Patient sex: F
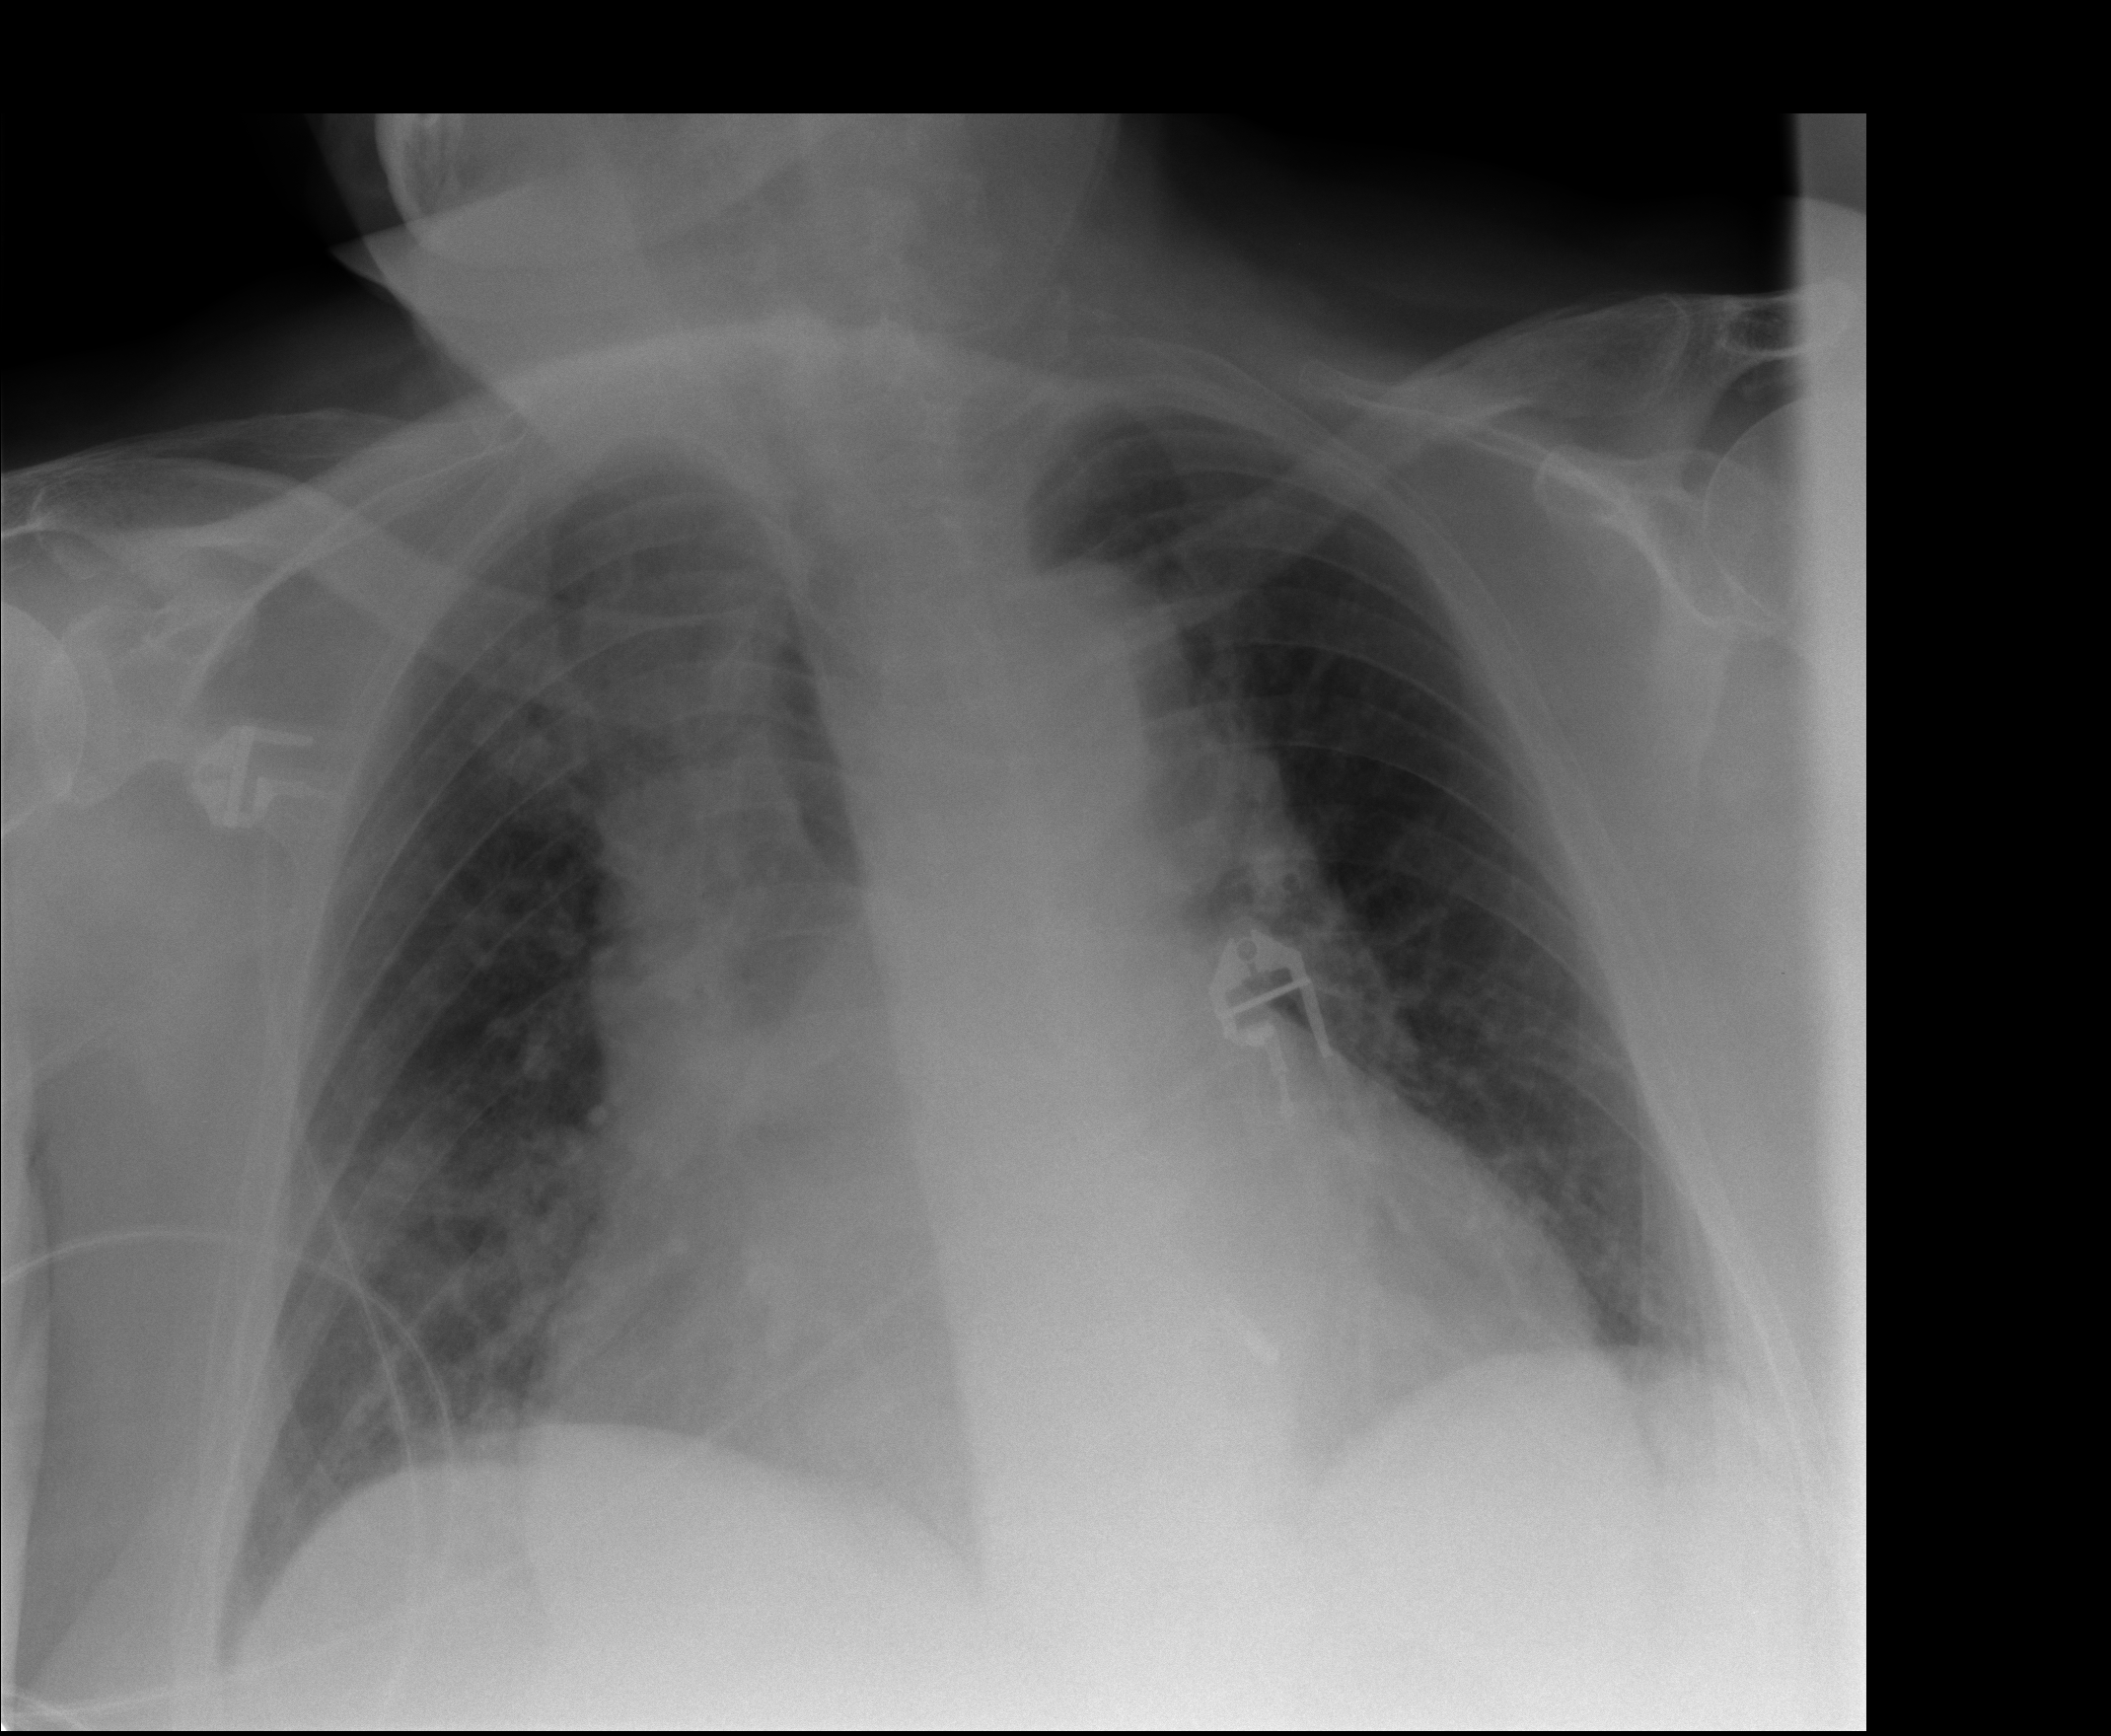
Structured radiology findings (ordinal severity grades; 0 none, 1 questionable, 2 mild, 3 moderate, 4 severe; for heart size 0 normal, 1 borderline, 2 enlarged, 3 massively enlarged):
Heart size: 2
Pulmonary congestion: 3
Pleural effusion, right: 0
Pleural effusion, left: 0
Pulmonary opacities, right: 0
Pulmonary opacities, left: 0
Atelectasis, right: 0
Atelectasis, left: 0